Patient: sex F, age 48
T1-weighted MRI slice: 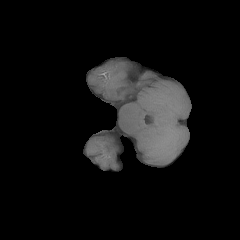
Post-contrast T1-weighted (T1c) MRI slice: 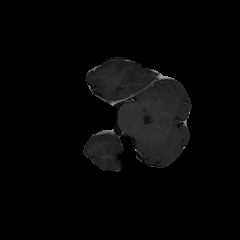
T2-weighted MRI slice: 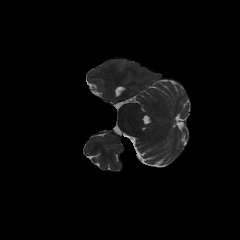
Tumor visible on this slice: no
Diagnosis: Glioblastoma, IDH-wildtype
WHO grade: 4